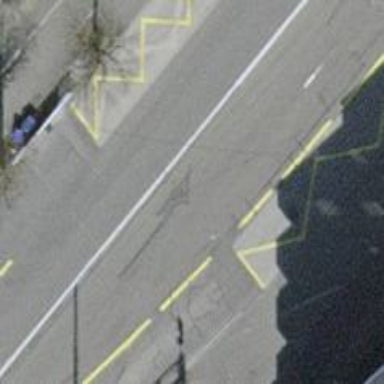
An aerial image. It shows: Primary highway with asphalt surface. There are trolley wires above the road and shared busway for cycling.